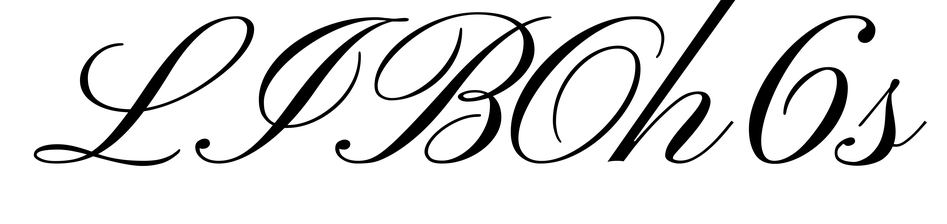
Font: PinyonScript-Regular